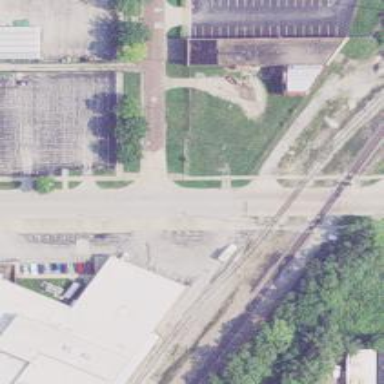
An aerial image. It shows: Railway crossing.